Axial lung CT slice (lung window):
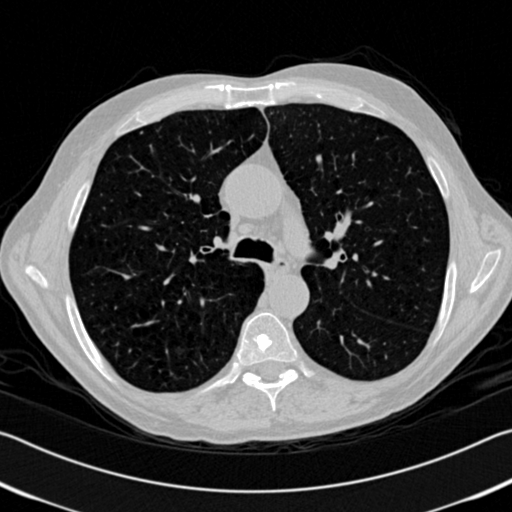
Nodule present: no